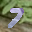
Label: 7